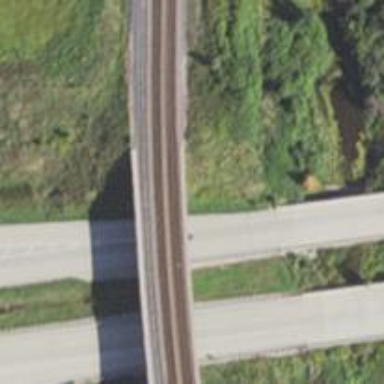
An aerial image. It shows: Bridge over railway line.